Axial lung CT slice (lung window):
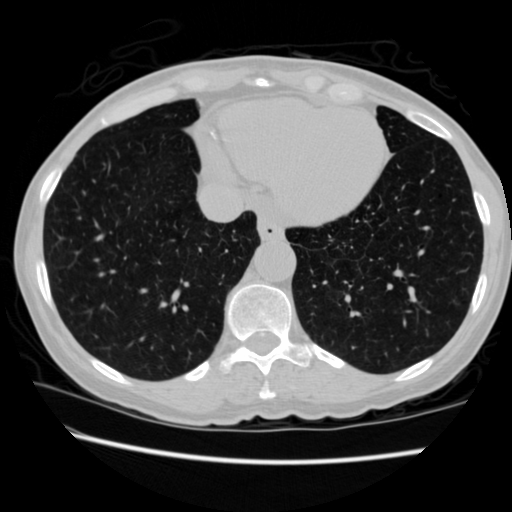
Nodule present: no